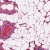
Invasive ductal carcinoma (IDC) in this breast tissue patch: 0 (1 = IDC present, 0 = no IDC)